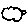
Label: cloud